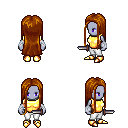
a pixel art fantasy rpg character, female body template, dark elf, purple skin, gold chest armor, white pants, brunette extra-long hairstyle, white cloth bandages, gold boots, dagger, four views (front, back, left, right), 2x2 character sprite sheet, small pixel art, hard edges, no anti-aliasing